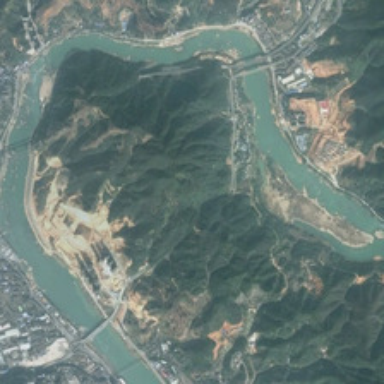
Mountains and urban areas are in two sides of a curved river .